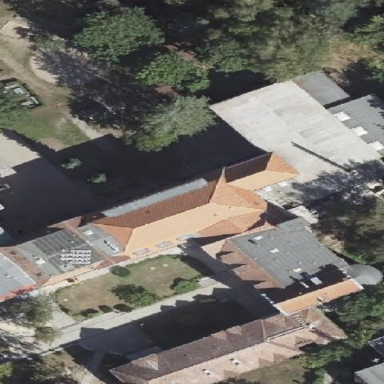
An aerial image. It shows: School building.